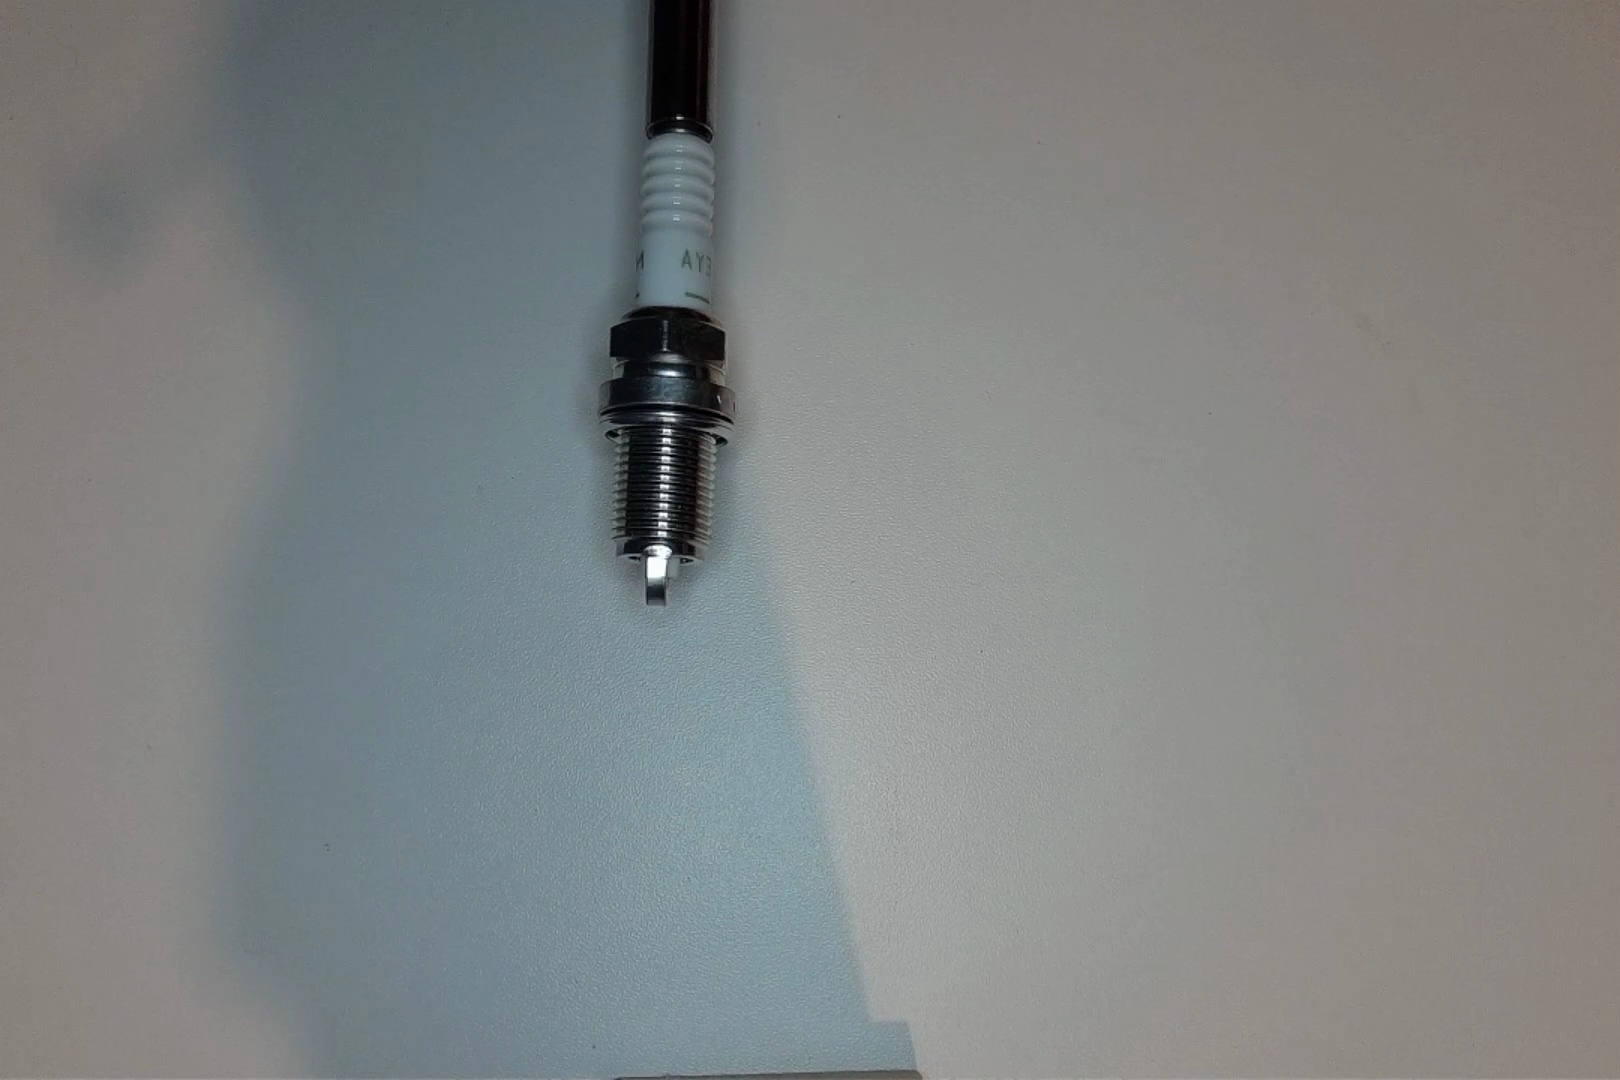
Label: no anomaly